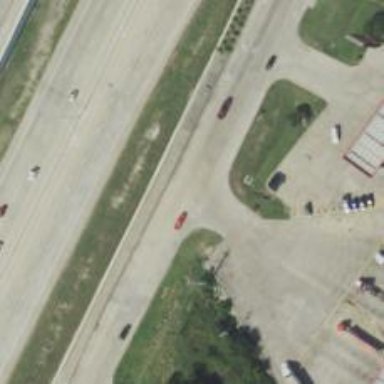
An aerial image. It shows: Secondary road with frontage road alongside.